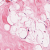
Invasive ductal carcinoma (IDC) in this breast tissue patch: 0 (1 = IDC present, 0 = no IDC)